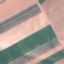
Land use / land cover: AnnualCrop